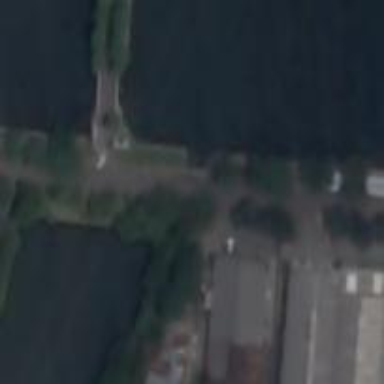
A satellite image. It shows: Unclassified road on bridge.